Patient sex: M
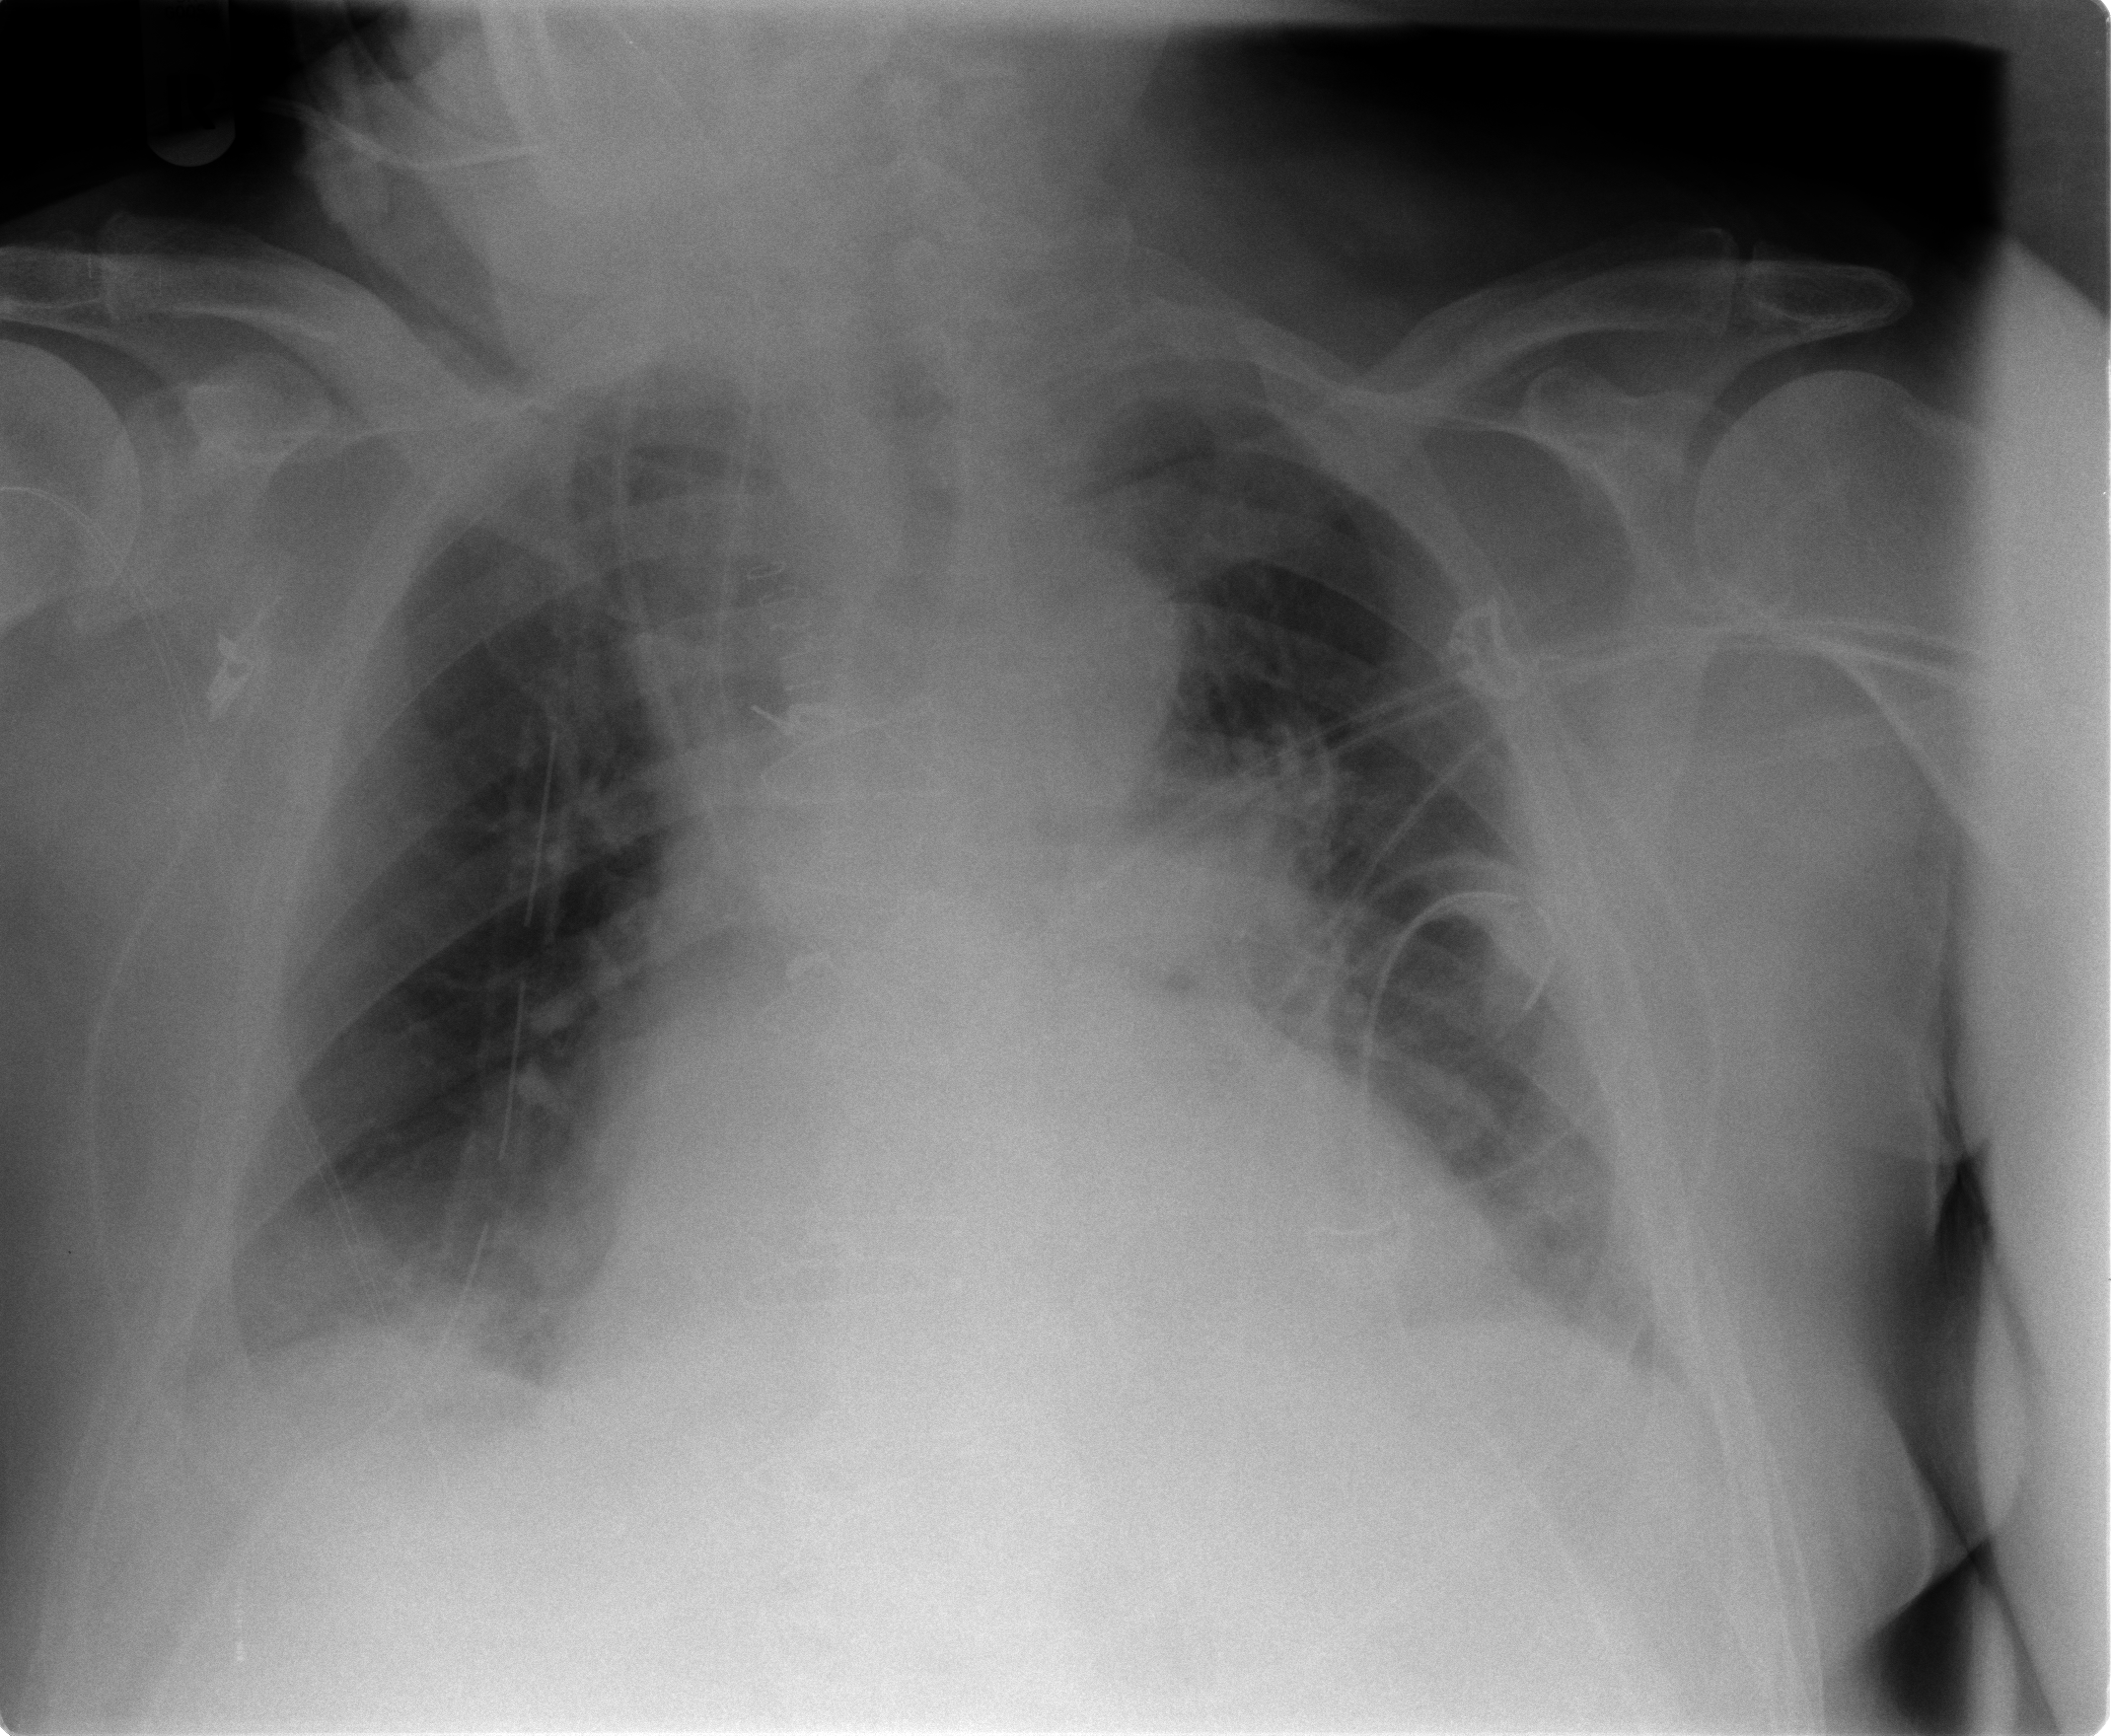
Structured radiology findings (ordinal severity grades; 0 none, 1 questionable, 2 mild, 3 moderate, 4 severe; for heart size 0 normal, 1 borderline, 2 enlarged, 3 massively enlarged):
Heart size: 2
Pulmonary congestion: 2
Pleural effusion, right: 2
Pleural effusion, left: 2
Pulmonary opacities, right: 2
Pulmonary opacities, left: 2
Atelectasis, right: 2
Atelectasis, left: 2